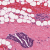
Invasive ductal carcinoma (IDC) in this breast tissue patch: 0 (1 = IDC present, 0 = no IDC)